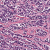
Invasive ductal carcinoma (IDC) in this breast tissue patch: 1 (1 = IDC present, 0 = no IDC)